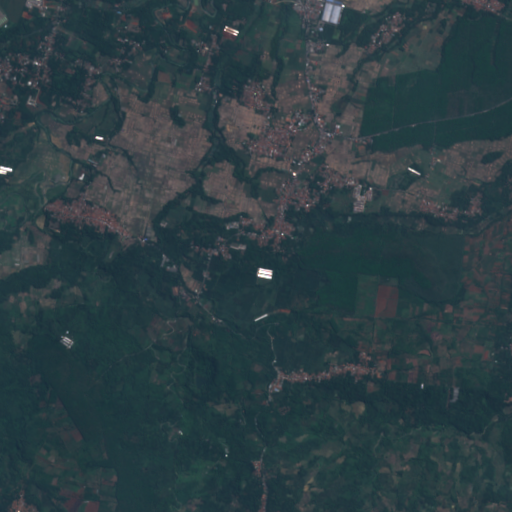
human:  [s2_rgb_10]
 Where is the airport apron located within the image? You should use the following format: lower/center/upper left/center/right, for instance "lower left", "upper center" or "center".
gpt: The airport apron is located in the upper left of the image.
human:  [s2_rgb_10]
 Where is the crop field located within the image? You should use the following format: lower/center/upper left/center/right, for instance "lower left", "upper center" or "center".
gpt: The crop field is located in the upper right of the image.
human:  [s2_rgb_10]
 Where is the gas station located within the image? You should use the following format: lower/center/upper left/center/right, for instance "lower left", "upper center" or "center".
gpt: The gas station is located in the upper center of the image.
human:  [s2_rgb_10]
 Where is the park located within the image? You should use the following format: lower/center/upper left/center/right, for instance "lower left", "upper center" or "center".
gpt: The park is located in the upper right of the image.
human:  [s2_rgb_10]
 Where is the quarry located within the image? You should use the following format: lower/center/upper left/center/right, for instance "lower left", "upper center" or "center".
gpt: There is no quarry in the image.